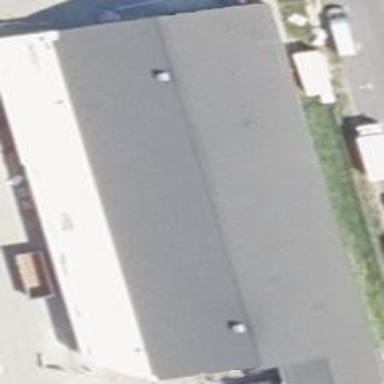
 housing supermarket. The roof is oriented along the structure."